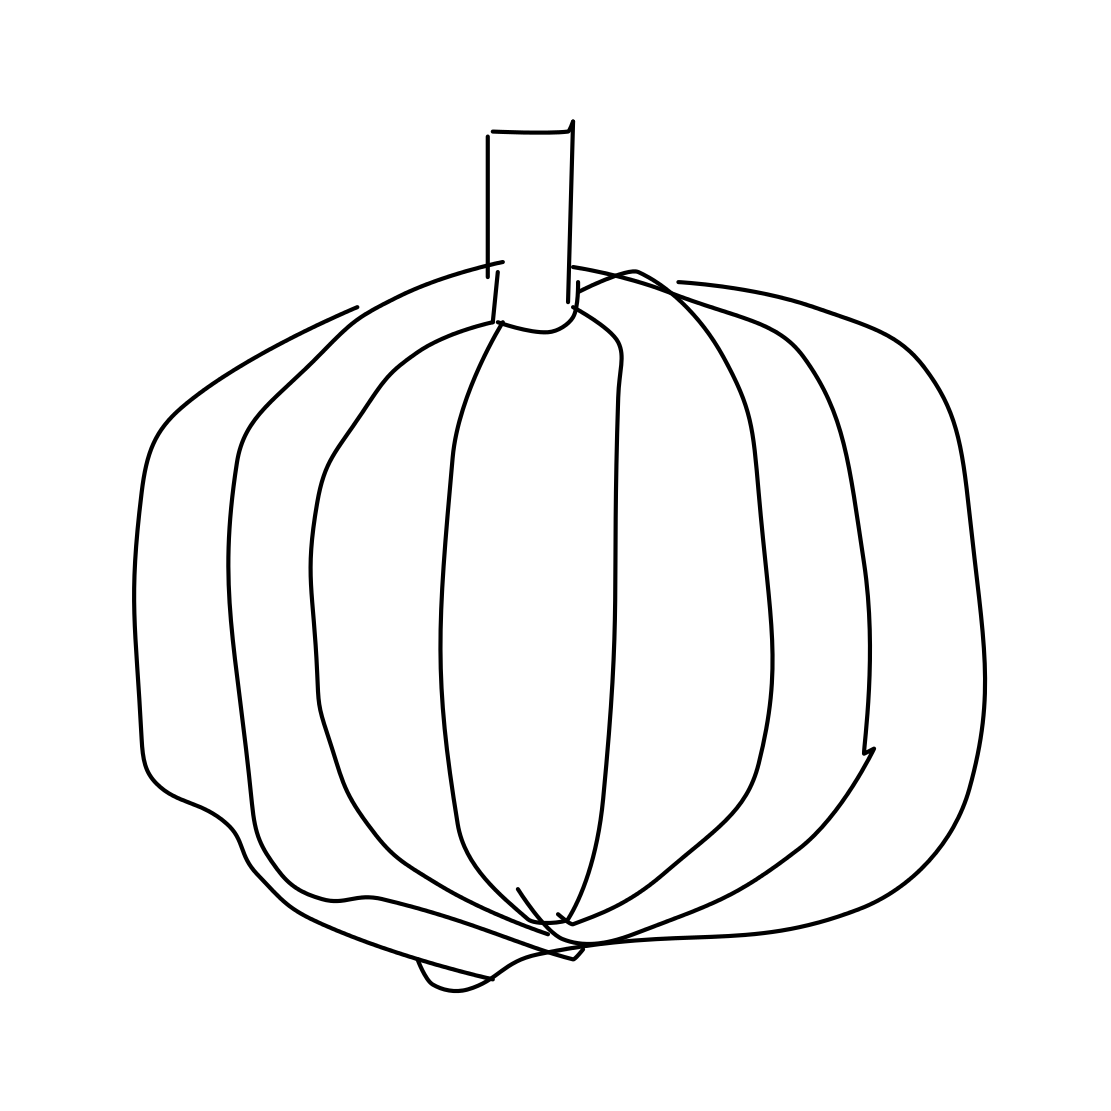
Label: pumpkin